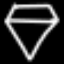
Label: diamond